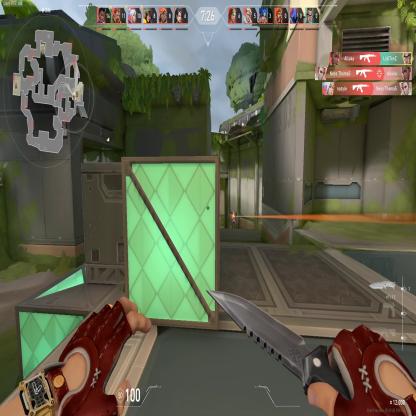
Label: enemy